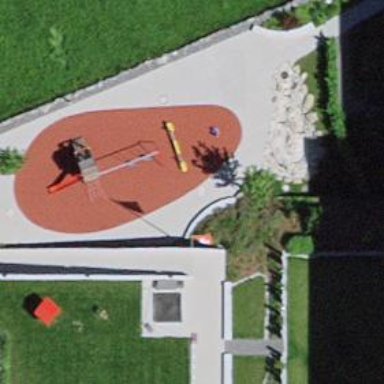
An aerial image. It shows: Playground area for leisure land.